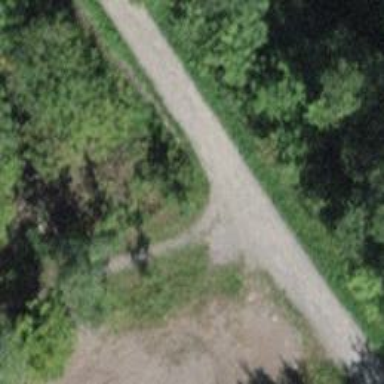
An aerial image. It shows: Unpaved track road with embankment.